Question: The 'madness' packages, as mentioned <URL>, is nice for autodiff in R.
I would like to compute now a derivative wrt x of a derivative wrt y.
$
rac{\partial}{\partial x}
rac{\partial}{\partial y}xy$

how can this be done using 'madness'?
update: actually here I guess it factors.. maybe this will be ok by just multiplying the two derivatives? Maybe this will only be difficult if x is a function of y.
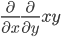
Answer: Here's a way using the 'numderiv' function in 'madness':
'''
library(madness)
dxdy <- function(x, y, f) {
dy <- function(x, y) {
dvdx(f(x, y))
}
numderiv(dy, x, y = y)
}
x <- matrix(1:3, nrow = 1)
y <- matrix(3:1, ncol = 1)
# identity matrix, as expected
dvdx(dxdy(madness(x), madness(y), function(x, y) x%*%y))
#> [,1] [,2] [,3]
#> [1,] 1 0 0
#> [2,] 0 1 0
#> [3,] 0 0 1
x <- matrix(2, ncol = 1)
y <- matrix(3, ncol = 1)
dvdx(dxdy(madness(x), madness(y), function(x, y) y^x))
#> [,1]
#> [1,] 9.591674
# compare to analytical solution
y^(x-1)*(x*log(y) + 1)
#> [,1]
#> [1,] 9.591674
x <- matrix(1:3, ncol = 1)
y <- matrix(3:1, ncol = 1)
dvdx(dxdy(madness(x), madness(y), function(x, y) sum(y^x)))
#> [,1] [,2] [,3]
#> [1,] 2.098612 0.000000 0
#> [2,] 0.000000 4.772589 0
#> [3,] 0.000000 0.000000 1
# compare to analytical solution
y^(x-1)*(x*log(y) + 1)
#> [,1]
#> [1,] 2.098612
#> [2,] 4.772589
#> [3,] 1.000000
x <- matrix(1:3, ncol = 1)
y <- matrix(3:1, ncol = 1)
dvdx(dxdy(madness(x), madness(y), function(x, y) sum(sin(x*y))))
#> [,1] [,2] [,3]
#> [1,] -1.413352 0.000000 0.000000
#> [2,] 0.000000 2.373566 0.000000
#> [3,] 0.000000 0.000000 -1.413353
# compare to analytical solution
cos(x*y) - x*y*sin(x*y)
#> [,1]
#> [1,] -1.413353
#> [2,] 2.373566
#> [3,] -1.413353
'''
Note that the 'madness' derivatives are the partials of each 'x' (columns) with respect to the 'y' partials of each 'xy' (rows).